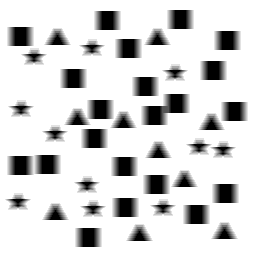
Squares: 21
Triangles: 10
Stars: 11
Total shapes: 42